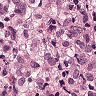
Metastatic tissue present: yes